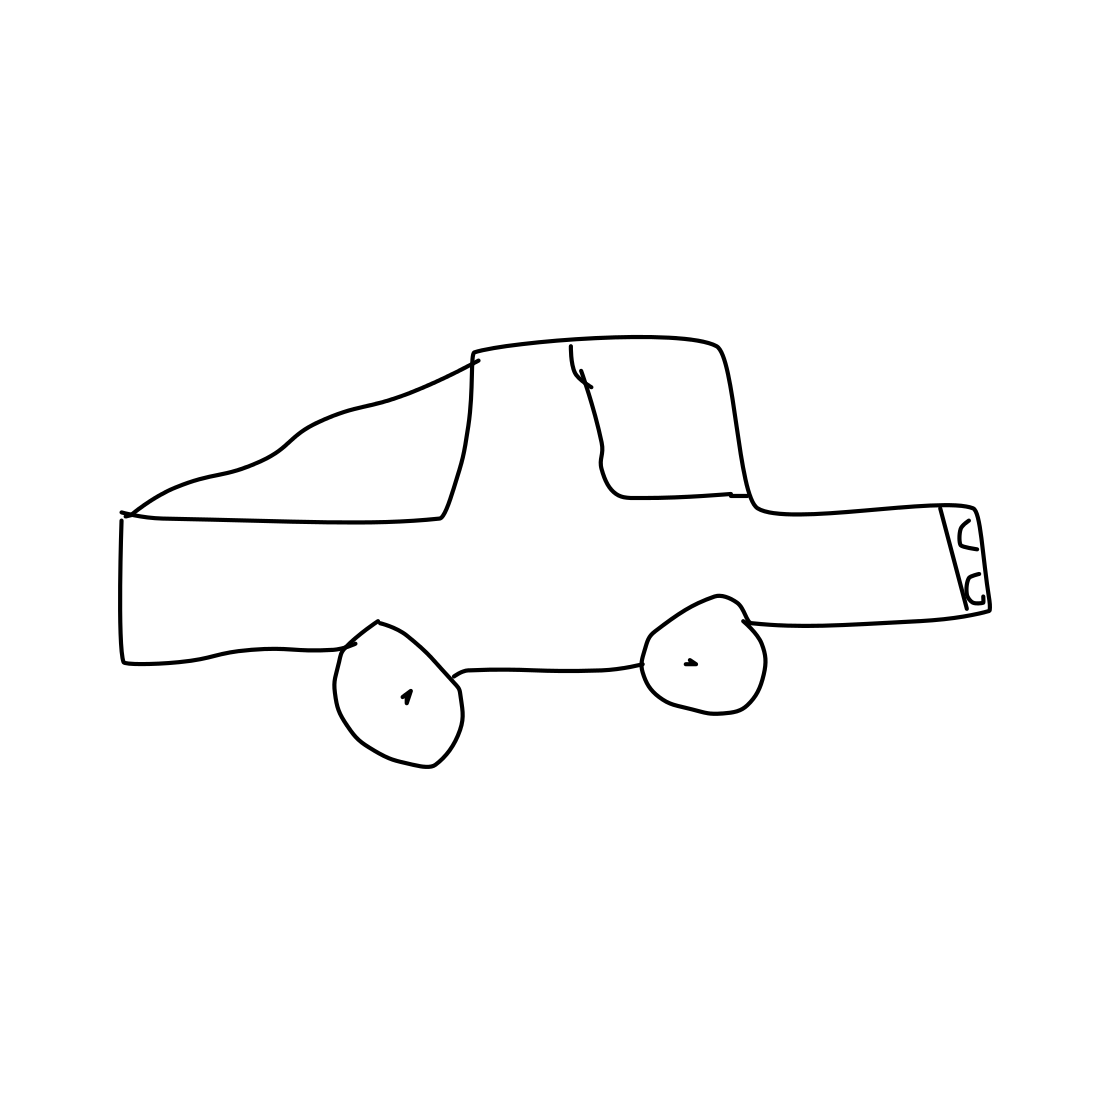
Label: truck